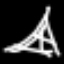
Label: The Eiffel Tower